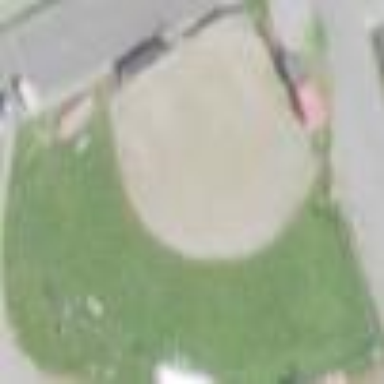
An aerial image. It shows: Baseball pitch for leisure land activities.